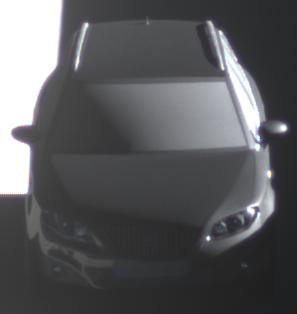
Make: SEAT
Model: Exeo ST 1.6
Detailed model: Exeo (3R) ST
Model produced from: 2010/05
Model produced until: 2010/08
Doors: 5
Color: black
Road condition: dry road
Daytime: morning or afternoon
Contrast: high contrast